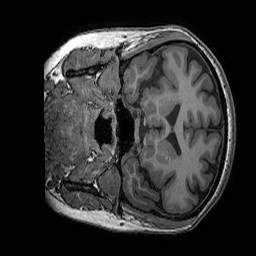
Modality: T1w
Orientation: coronal
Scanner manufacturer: ge
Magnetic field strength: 3 T
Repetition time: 0.008156 s
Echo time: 0.00318 s